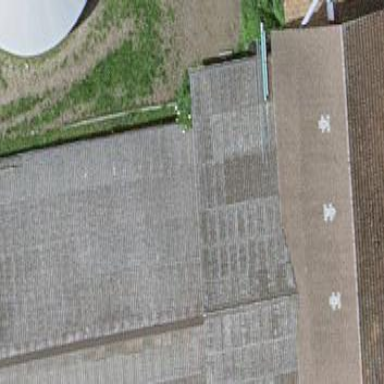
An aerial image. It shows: Rural barn.